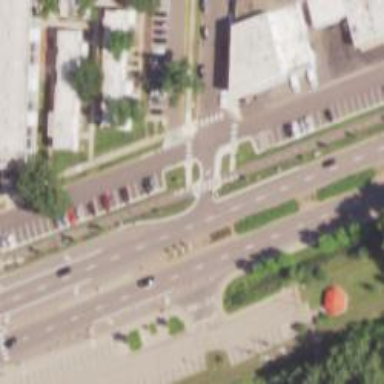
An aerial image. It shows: Crossing on cycleway.